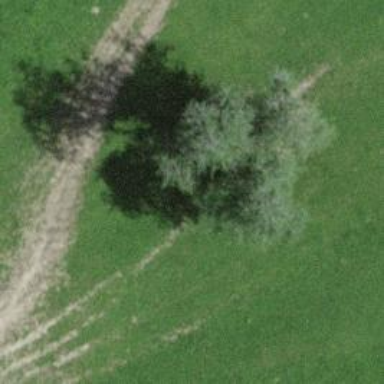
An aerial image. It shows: Single tag "natural: tree."